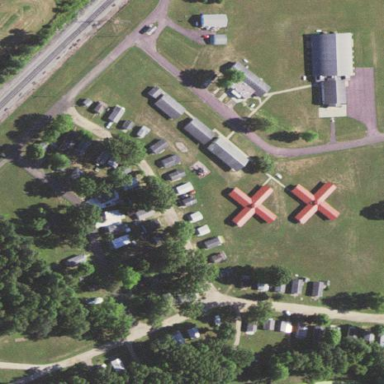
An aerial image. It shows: Caravan site with conference centre.